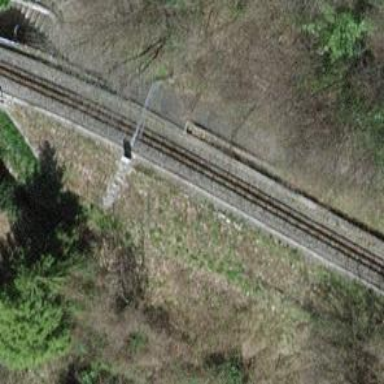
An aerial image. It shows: Narrow-gauge railway track with electrified contact line. The railway has one track.